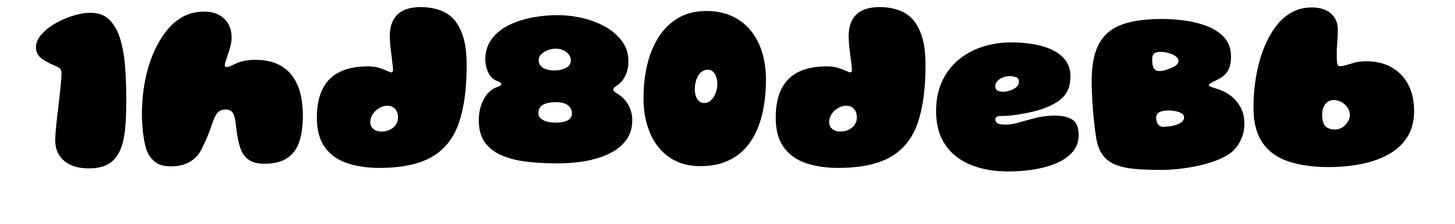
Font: Gluten_Black